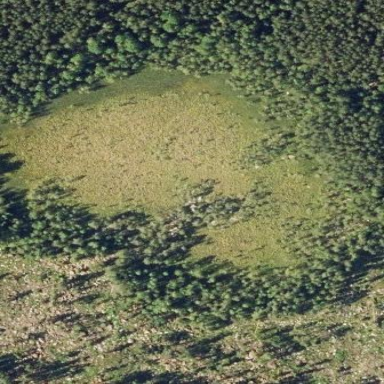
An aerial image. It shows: Bog wetland area.